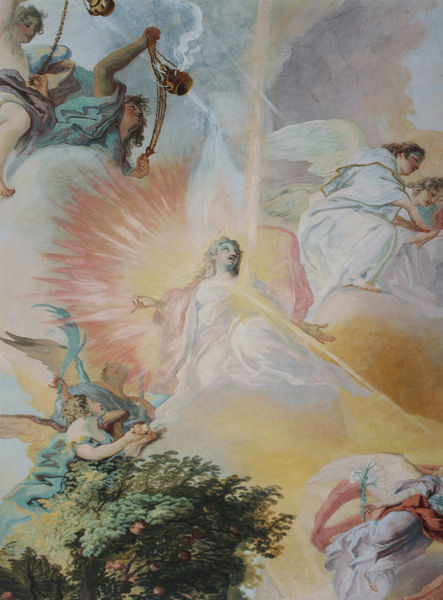
Titel: Die Menschwerdung des Herrn - Die Allegorie der göttlichen Liebe in einer Flammengloriole, eine Flamme auf dem Haupt, breitet die Hände
Künstler: Cosmas Damian Asam
Standort: Ingolstadt
Institution: Maria de Victoria
Schlagwörter: baum, blau, blätter, feuer, flügel, gemälde, haut, himmel, körper, laub, mann, weiß, wolken, bäume, frauen, gelb, grün, ocker, äste, ausschnitt, braun, bunt, frau, grau, hell, kleid, licht, orange, pastell, türkis, zeichnung, rot, wolke, beige, arme, band, gefieder, inkarnat, öl, wind, zweige, busch, rauch, sonne, gewand, decke, gewänder, rosa, fliegen, engel, apfel, äpfel, farbig, perspektive, lila, violett, figuren, luft, detail, leuchten, leiber, flamme, explosion, strahlen, schweben, göttin, lichtstrahlen, schein, geflügel, christus, jesus, untersicht, götter, weihrauch, schwingen, erscheinung, apfelbaum, zentrum, deckengemälde, fresko, fee, auferstehung, elfe, himmelfahrt, göttinnen, strahlenkranz, straheln, weihrauchgefäss, rosarot, astwerk, ingolstadt, asam, pastelltöne, erstrahlt, schleudern, lichtgestalt, kitschif, engel erscheinung, flämme, flüegel, weyrauch, weyhrauch